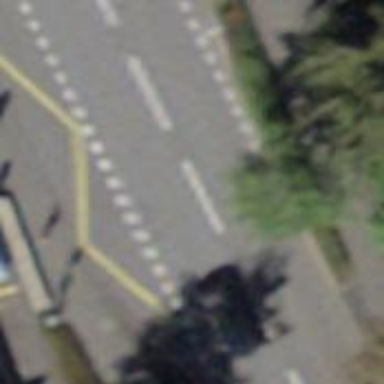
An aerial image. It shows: Bus stop with designated stop position for public transport.